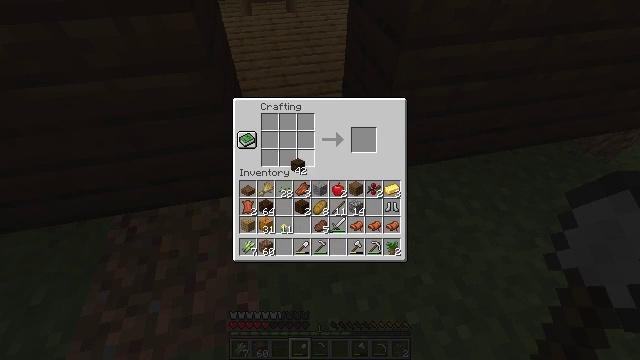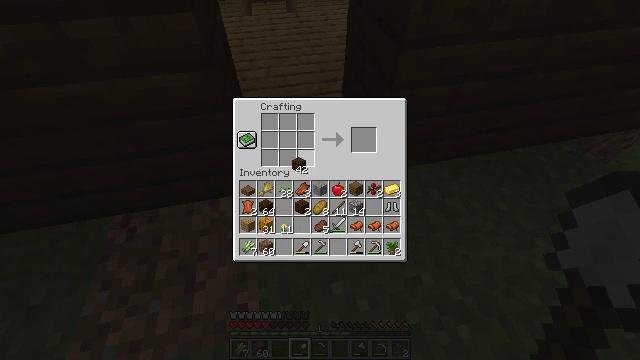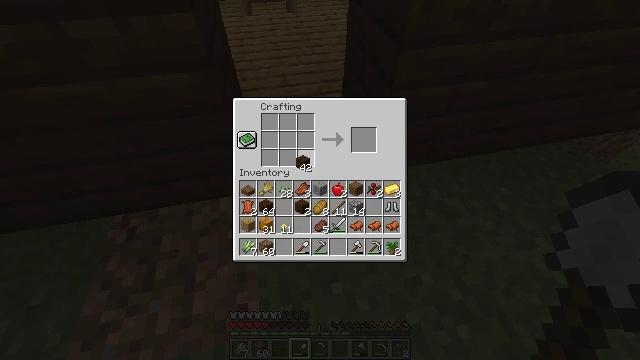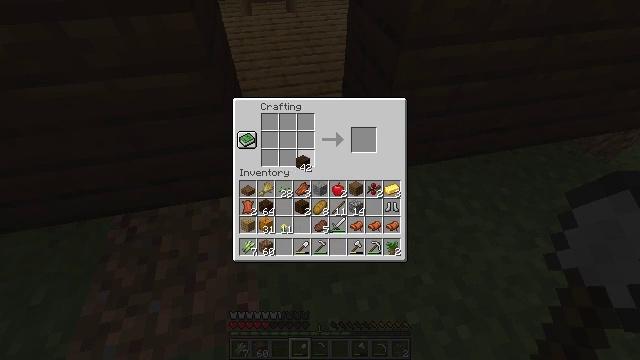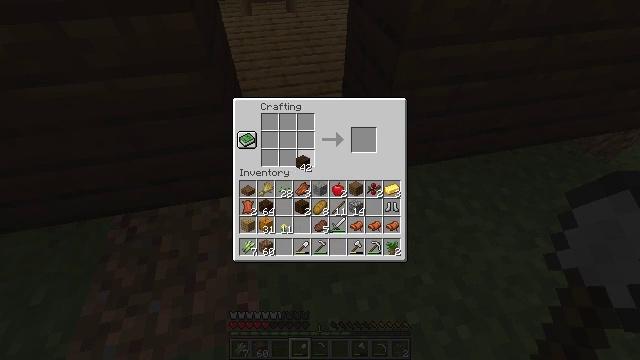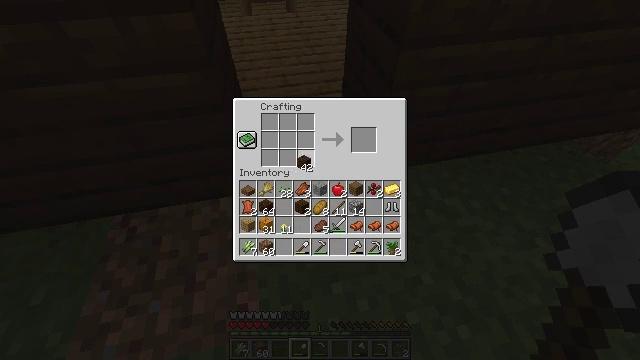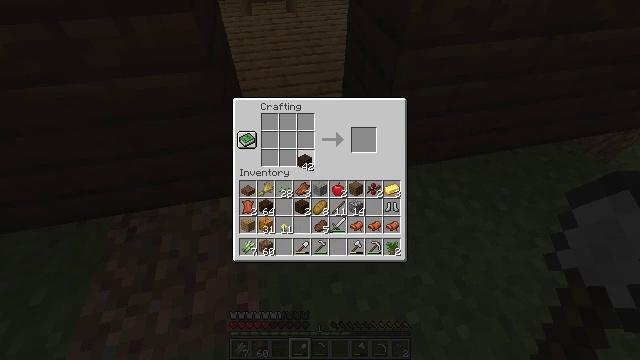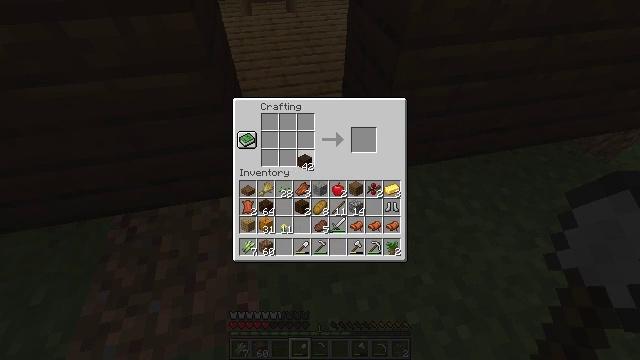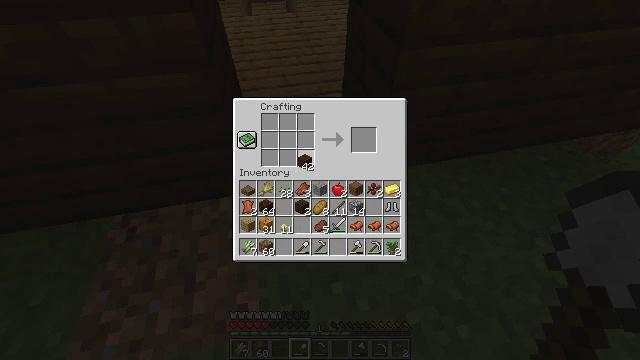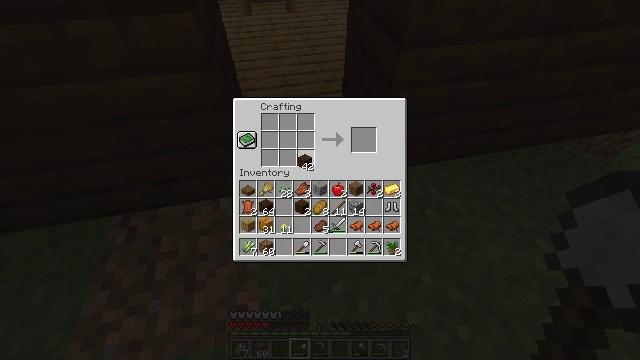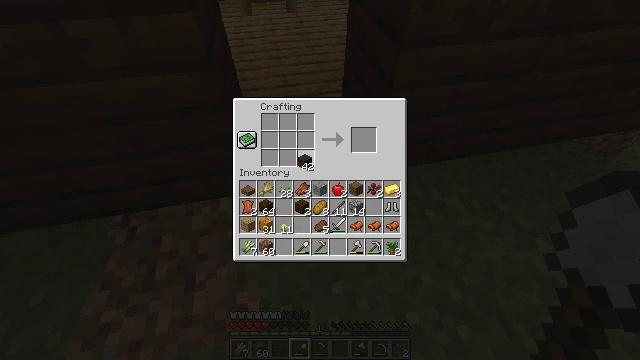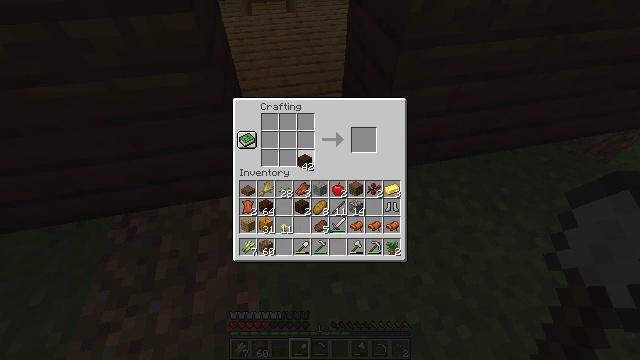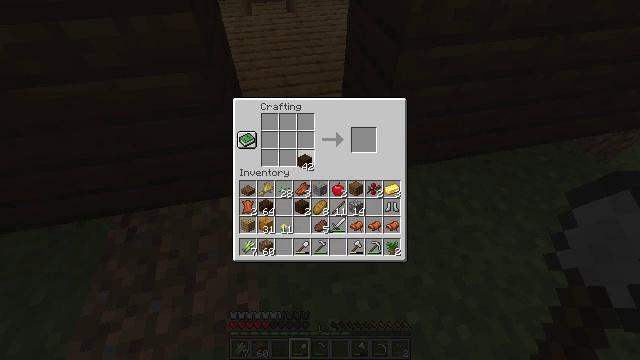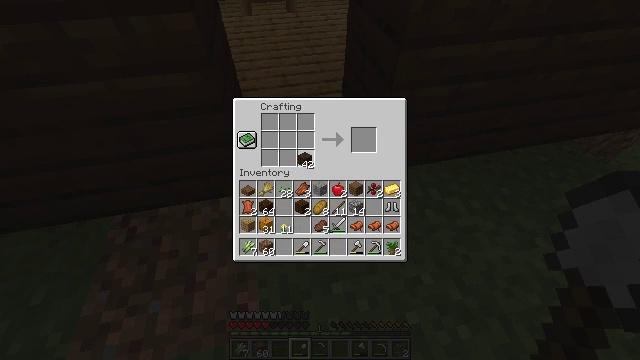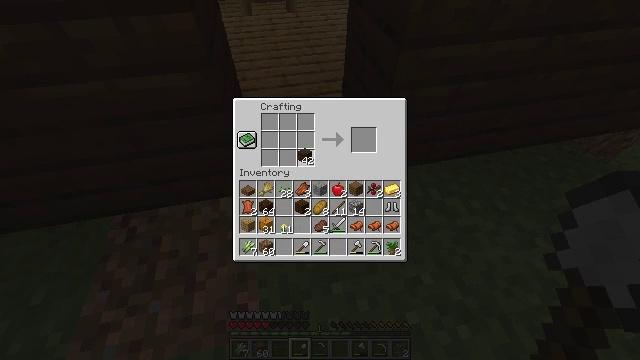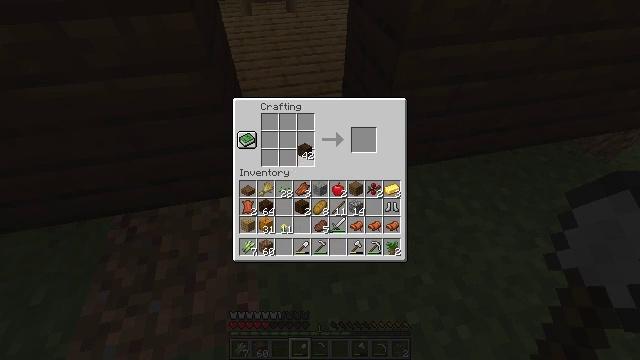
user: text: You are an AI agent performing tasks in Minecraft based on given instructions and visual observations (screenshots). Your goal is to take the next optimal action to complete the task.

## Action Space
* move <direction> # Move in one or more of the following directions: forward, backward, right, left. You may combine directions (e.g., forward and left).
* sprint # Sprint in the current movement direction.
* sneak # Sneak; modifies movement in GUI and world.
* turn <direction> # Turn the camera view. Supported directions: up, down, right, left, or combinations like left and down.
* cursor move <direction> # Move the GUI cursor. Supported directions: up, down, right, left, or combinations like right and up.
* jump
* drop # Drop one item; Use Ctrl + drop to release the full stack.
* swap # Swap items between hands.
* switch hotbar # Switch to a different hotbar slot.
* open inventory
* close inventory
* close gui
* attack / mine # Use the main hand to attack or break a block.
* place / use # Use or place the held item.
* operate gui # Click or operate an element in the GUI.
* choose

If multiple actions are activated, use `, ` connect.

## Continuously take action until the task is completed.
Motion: motion action
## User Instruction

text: Open the crafting grid and create a dark oak door with planks.
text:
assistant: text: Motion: no_op
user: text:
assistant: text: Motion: no_op
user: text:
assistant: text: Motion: no_op
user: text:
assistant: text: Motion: no_op
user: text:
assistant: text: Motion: no_op
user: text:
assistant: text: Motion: no_op
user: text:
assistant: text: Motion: no_op
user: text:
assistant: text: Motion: no_op
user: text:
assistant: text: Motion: choose
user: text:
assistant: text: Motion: choose
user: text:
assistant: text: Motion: choose
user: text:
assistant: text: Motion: choose
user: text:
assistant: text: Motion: choose
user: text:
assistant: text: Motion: choose
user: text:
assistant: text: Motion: choose
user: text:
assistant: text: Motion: cursor move up, choose
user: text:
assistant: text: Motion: choose
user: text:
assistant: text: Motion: choose
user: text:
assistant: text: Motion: choose
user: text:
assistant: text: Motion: choose
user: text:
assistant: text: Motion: choose
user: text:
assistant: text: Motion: choose
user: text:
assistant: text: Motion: choose
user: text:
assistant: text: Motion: cursor move left, choose
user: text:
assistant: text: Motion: cursor move left, choose
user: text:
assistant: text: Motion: choose
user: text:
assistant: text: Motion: choose
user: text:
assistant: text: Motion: choose
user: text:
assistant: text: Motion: cursor move down, choose
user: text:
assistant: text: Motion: choose